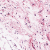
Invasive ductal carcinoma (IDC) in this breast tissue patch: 0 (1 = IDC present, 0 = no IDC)